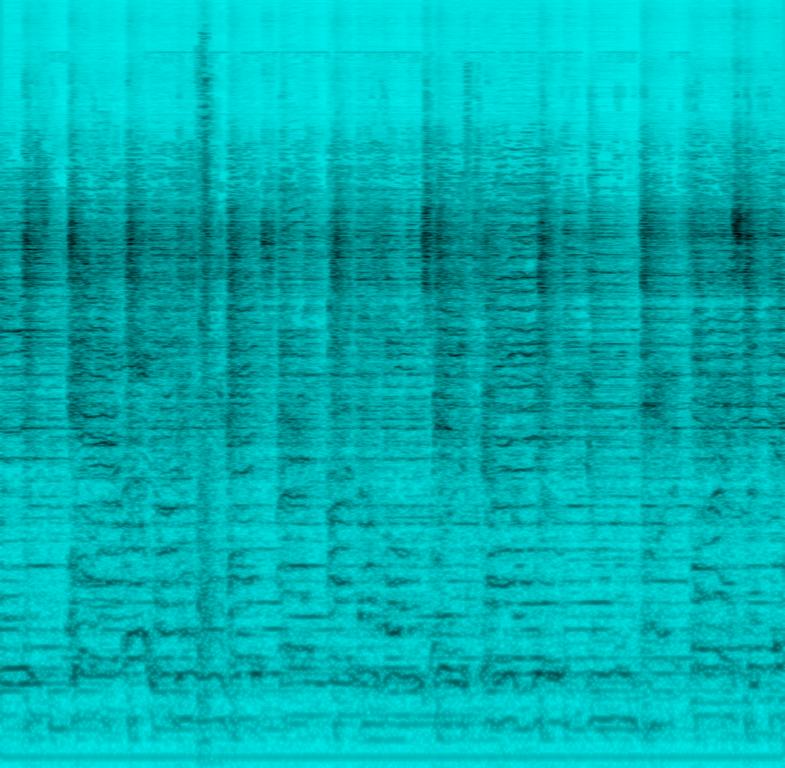
This song is an animated Children’s Song. The tempo is fast with many singing different parts. The song is simple and happy with spirited backup vocals, female, male and child vocals with an animated keyboard harmony, rhythmic drumming , acoustic guitar and choral harmony. The song is light, peppy, engaging and is designed for toddlers and children. The audio is a home recording and the song is muffled.